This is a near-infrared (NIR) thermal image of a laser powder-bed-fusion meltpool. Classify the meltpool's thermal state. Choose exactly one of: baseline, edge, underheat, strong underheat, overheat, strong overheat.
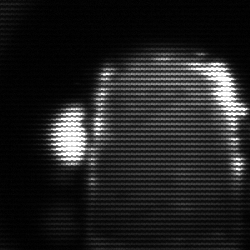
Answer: baseline